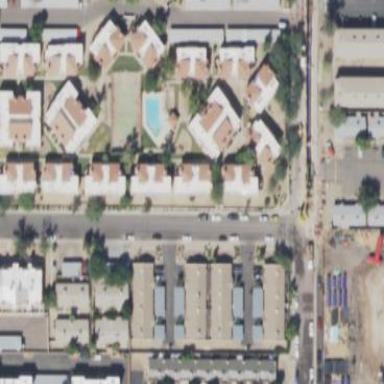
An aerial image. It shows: Residential area with apartments.